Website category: sports
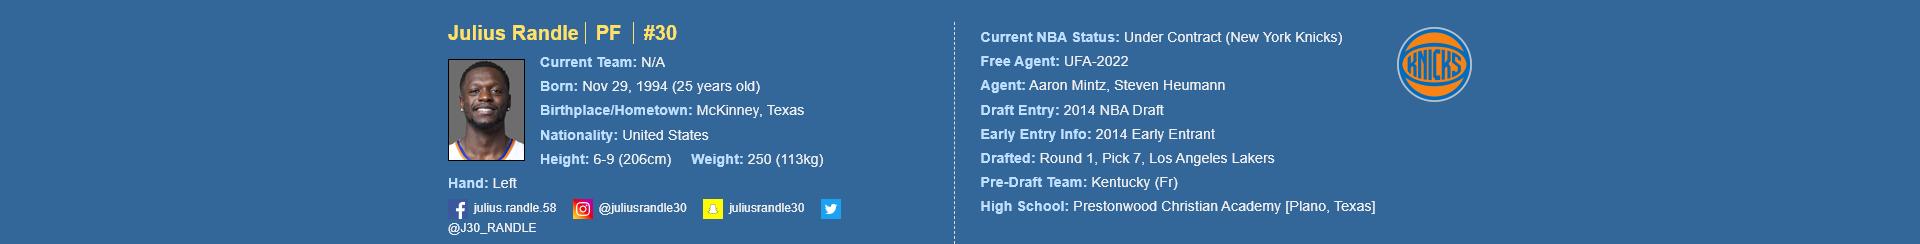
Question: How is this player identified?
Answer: Julius Randle

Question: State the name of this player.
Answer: Julius Randle

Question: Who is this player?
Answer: Julius Randle

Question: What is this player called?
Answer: Julius Randle

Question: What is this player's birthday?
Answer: Nov 29, 1994

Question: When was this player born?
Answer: Nov 29, 1994

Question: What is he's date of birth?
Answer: Nov 29, 1994

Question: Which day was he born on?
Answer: Nov 29, 1994

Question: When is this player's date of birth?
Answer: Nov 29, 1994

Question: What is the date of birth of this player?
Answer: Nov 29, 1994

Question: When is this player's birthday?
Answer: Nov 29, 1994

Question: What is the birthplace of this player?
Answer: McKinney, Texas

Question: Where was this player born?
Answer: McKinney, Texas

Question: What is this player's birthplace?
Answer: McKinney, Texas

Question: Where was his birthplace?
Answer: McKinney, Texas

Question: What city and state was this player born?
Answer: McKinney, Texas

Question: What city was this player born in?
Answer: McKinney, Texas

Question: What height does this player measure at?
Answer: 6-9 (206cm)

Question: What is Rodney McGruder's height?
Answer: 6-9 (206cm)

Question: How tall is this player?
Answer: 6-9 (206cm)

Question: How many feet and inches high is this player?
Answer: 6-9 (206cm)

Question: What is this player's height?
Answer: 6-9 (206cm)

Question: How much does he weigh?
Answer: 250 (113kg)

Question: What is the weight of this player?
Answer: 250 (113kg)

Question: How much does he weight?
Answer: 250 (113kg)

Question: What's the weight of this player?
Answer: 250 (113kg)

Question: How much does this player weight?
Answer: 250 (113kg)

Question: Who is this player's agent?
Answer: Aaron Mintz

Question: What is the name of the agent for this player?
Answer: Aaron Mintz

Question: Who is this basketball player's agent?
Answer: Aaron Mintz

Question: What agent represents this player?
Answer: Aaron Mintz

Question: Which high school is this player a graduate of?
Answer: Prestonwood Christian Academy

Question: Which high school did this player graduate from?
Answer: Prestonwood Christian Academy

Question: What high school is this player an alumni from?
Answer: Prestonwood Christian Academy

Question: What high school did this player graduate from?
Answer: Prestonwood Christian Academy

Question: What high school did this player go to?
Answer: Prestonwood Christian Academy

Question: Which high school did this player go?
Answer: Prestonwood Christian Academy